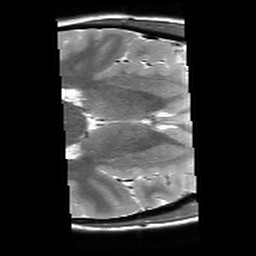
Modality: T2starw
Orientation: axial
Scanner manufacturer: siemens
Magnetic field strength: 3 T
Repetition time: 8.1 s
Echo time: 0.05 s